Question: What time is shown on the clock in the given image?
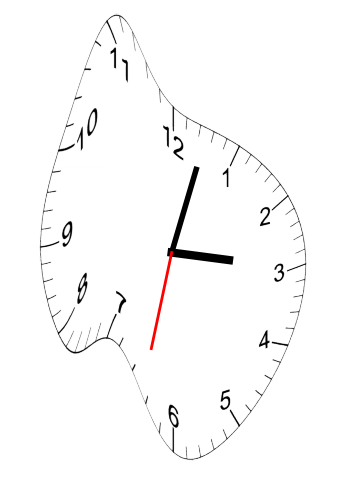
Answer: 03:02:32